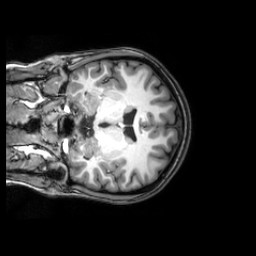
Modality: T1w
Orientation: coronal
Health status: healthy
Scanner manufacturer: philips
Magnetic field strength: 3 T
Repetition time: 0.00769 s
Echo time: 0.003501 s